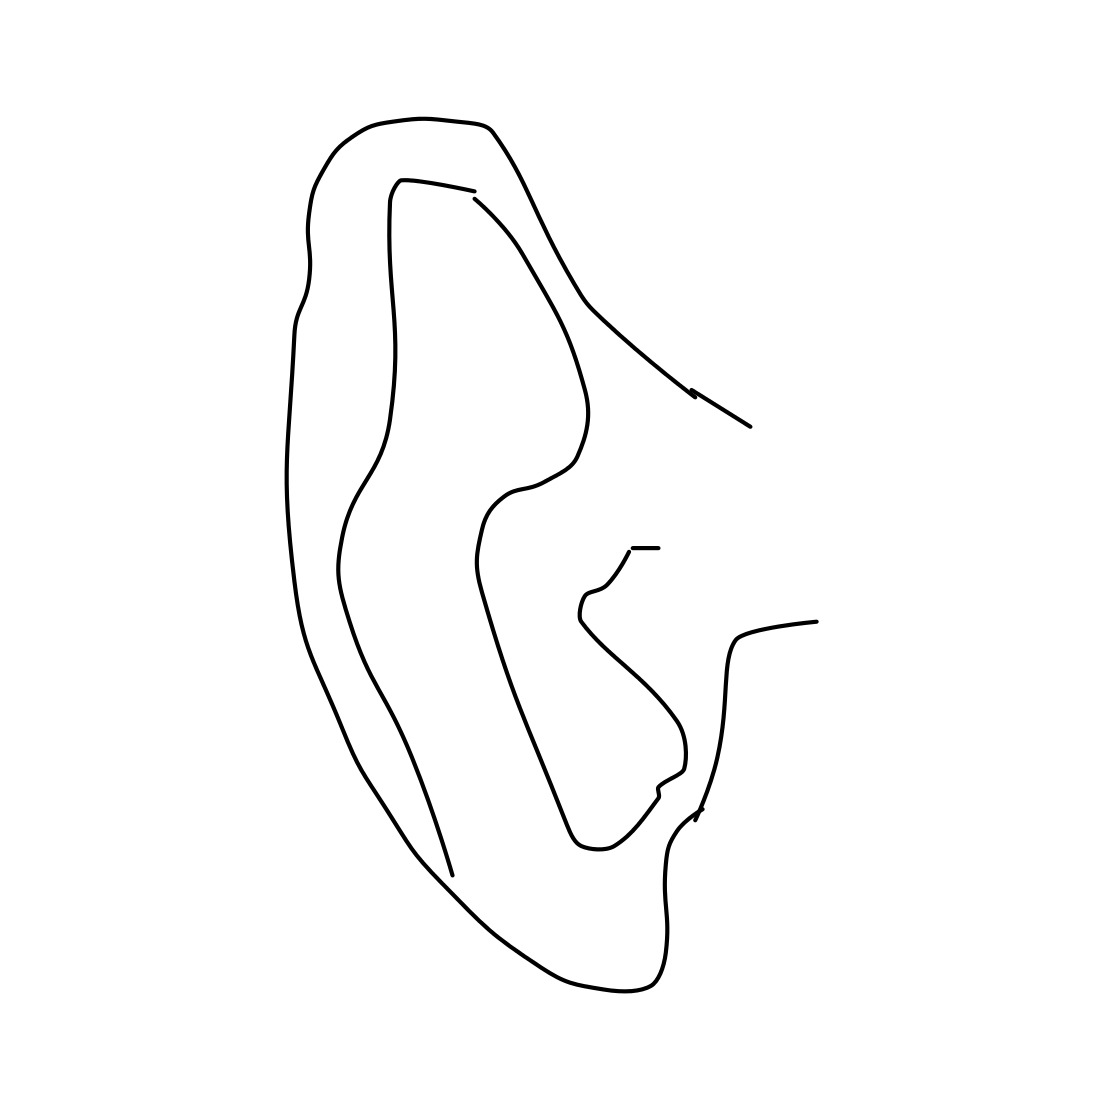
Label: ear